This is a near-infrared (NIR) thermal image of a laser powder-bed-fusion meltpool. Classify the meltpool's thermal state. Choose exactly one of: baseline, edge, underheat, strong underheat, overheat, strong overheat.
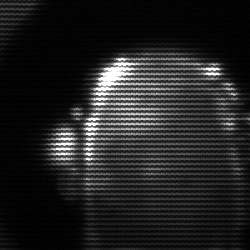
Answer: baseline